Chest X-ray. View position: PA
Patient age: 39
Patient sex: F
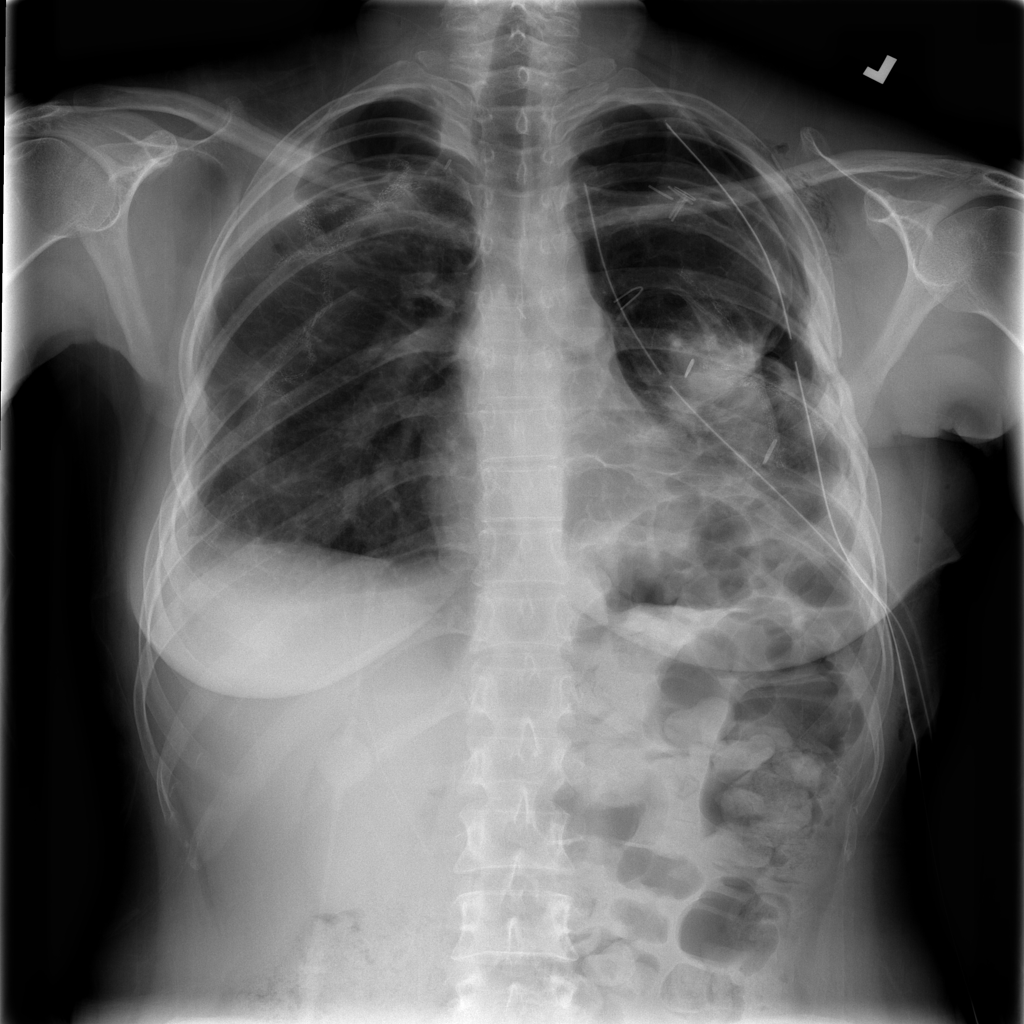
Finding: Pneumothorax